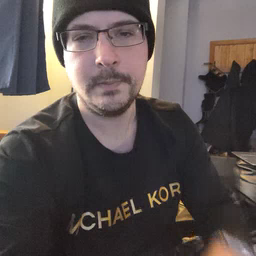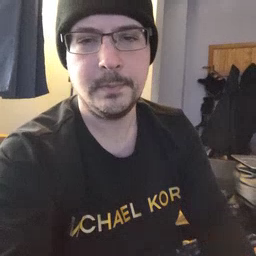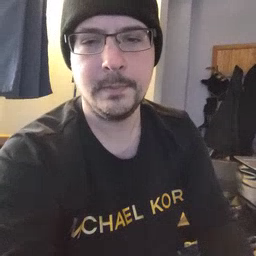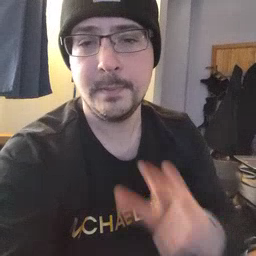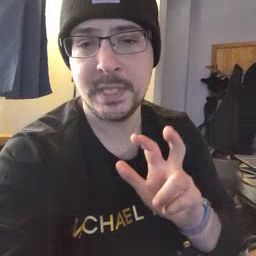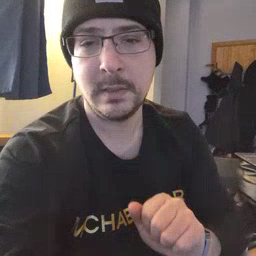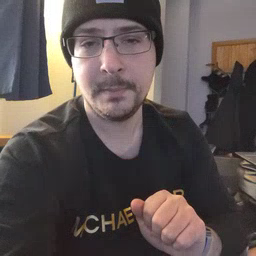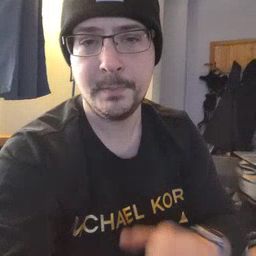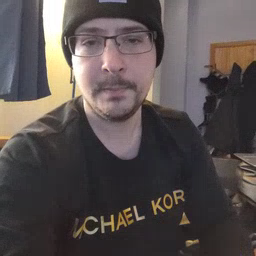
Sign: pizza